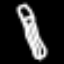
Label: pencil